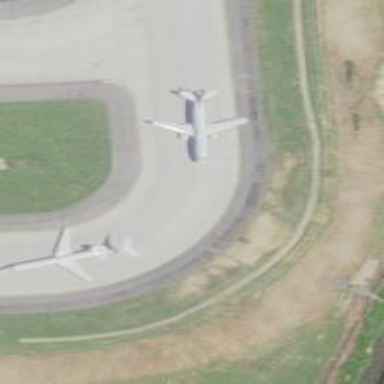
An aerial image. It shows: View of taxiway at the airport.